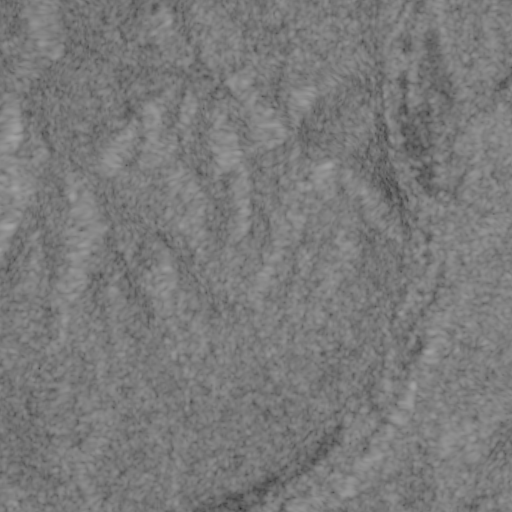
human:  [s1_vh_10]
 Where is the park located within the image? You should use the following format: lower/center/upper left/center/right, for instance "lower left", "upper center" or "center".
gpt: The park is located in the left of the image.
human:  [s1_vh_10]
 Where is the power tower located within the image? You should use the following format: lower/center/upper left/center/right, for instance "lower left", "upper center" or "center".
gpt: There is no power tower in the image.

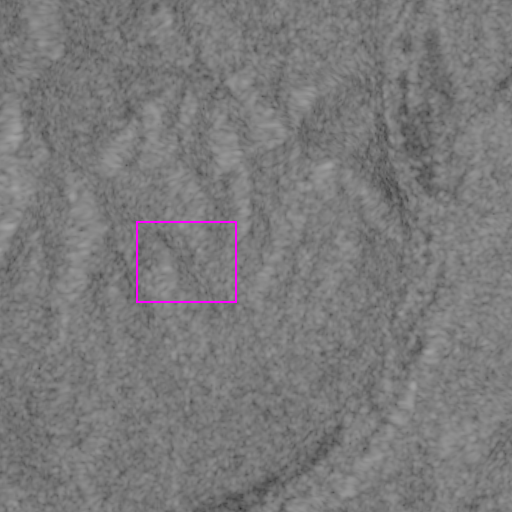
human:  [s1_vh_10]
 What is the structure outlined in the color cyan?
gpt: There is no cyan outline.
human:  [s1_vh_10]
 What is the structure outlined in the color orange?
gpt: There is no structure outlined in orange.